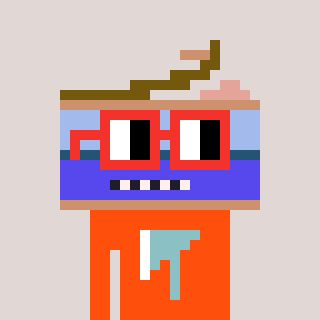
a pixel art character with square red glasses, a canned ham-shaped head and a orange-colored body on a warm background